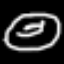
Label: donut